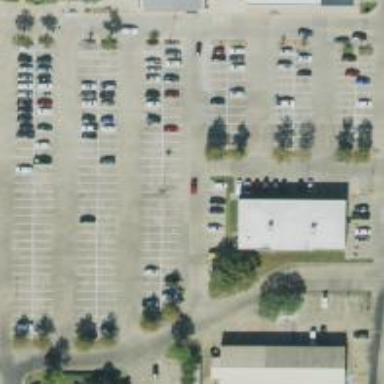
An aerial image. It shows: Parking space.